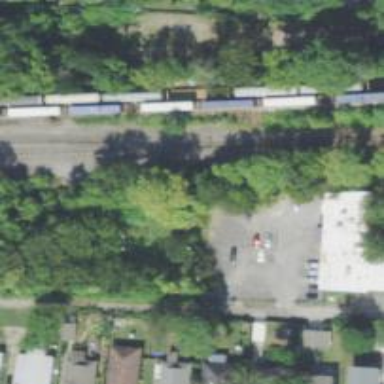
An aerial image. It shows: Railway yard in service.